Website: apple
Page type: address-validator
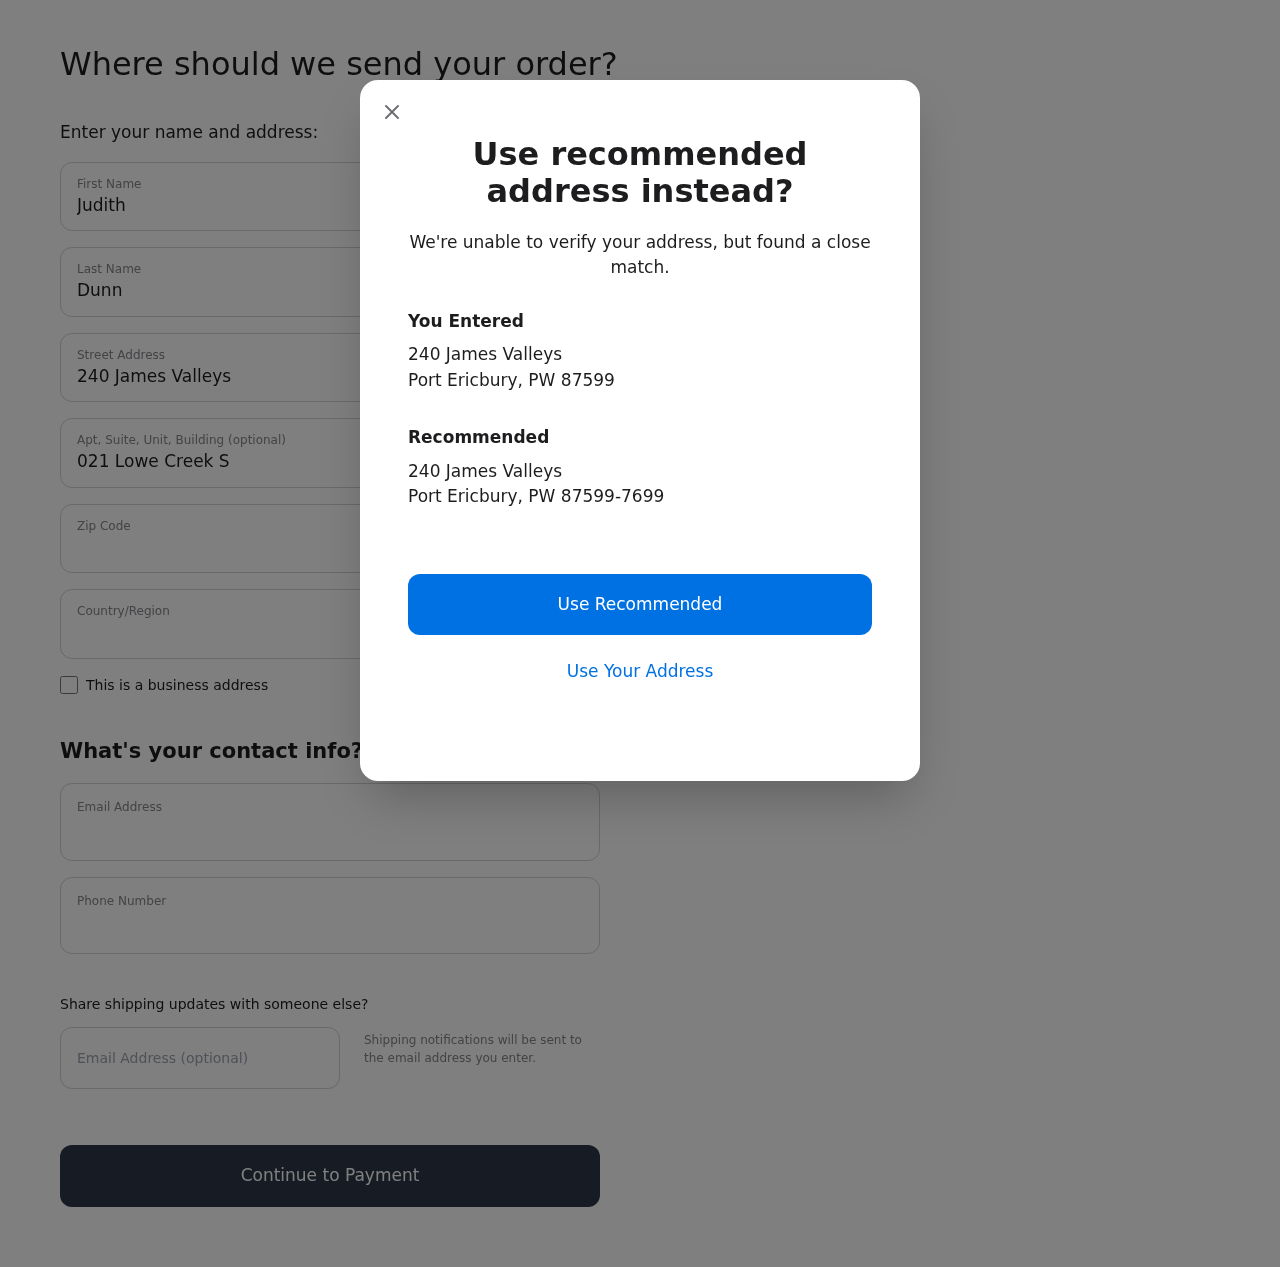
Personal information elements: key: PII_CITY
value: Port Ericbury
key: PII_COUNTRY
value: United States
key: PII_EMAIL
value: judith.dunn@yahoo.com
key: PII_FIRSTNAME
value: Judith
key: PII_GIFT_EMAIL
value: edavis@gmail.com
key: PII_LASTNAME
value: Dunn
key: PII_PHONE
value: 7622387887
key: PII_POSTCODE
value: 87599
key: PII_POSTCODE_FULL
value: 87599-7699
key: PII_STATE_ABBR
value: PW
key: PII_STREET
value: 240 James Valleys
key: PII_STREET2
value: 240 James Valleys
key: PII_STREET2
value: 021 Lowe Creek Suite 803
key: PII_CITY2
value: Port Ericbury
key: PII_STATE_ABBR2
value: PW